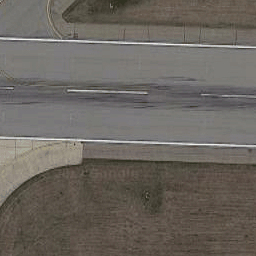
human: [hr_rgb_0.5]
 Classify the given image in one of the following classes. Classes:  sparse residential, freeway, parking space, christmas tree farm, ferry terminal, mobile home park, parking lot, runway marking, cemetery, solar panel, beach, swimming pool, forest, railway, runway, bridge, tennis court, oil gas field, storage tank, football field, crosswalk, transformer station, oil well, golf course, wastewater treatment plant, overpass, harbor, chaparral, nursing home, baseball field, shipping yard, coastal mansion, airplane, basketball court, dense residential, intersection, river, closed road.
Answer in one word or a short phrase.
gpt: runway